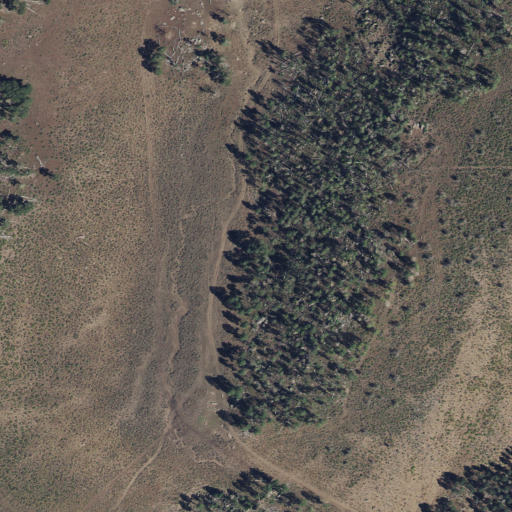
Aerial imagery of valley in Utah named Mud Hollow containing shrub and deciduous forest